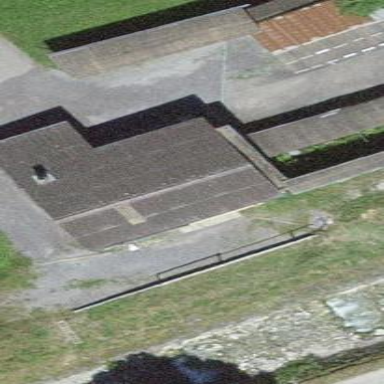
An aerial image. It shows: Barn.